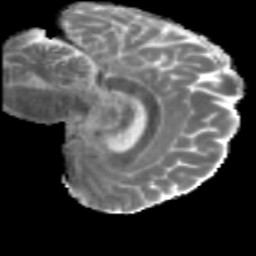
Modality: MD
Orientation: sagittal
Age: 46
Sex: male
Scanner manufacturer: siemens
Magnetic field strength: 3 T
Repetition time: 5 s
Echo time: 0.092 s